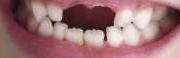
Condition: hypodontia